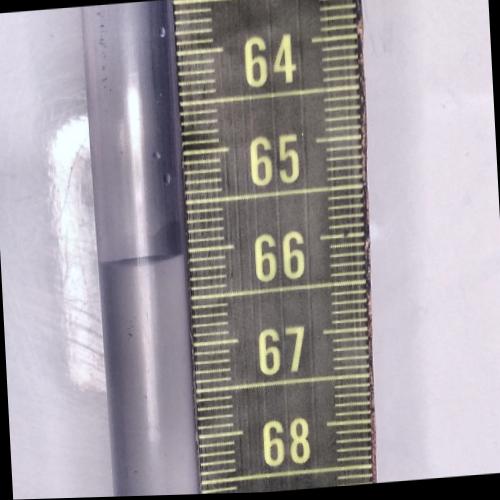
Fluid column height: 66.0 cm